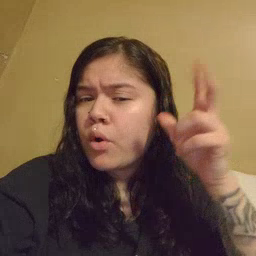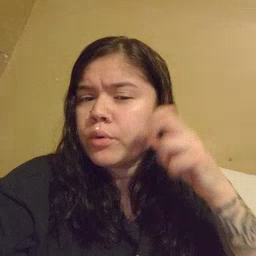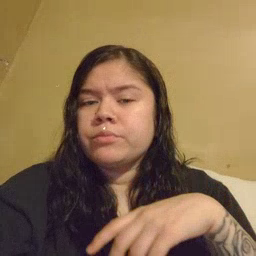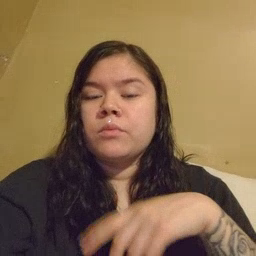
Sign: hear